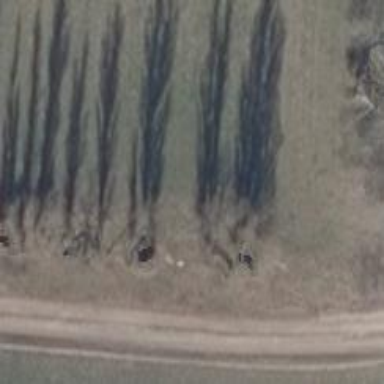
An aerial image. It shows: Row of trees in natural setting.